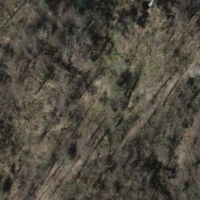
EUNIS habitat code: 53
Species observed at this site:
Phytolacca americana